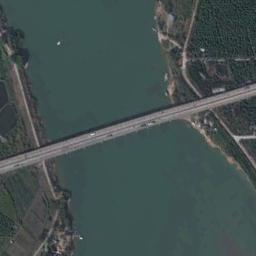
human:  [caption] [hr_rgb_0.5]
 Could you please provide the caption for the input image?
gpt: A bridge connecting the land on both sides of the turquoise river .

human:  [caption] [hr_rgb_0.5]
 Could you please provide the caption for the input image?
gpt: There is a bridge over the river between the farmlands .

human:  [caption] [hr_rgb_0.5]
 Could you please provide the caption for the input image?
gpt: A bridge built on a dark green river and the farmland on both sides of the river .

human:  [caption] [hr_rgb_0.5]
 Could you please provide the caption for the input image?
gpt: The bridge is bi-directional, And the water in the river is nearly black .

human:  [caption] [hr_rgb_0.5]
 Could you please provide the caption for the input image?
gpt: Many trees are around the bridge .